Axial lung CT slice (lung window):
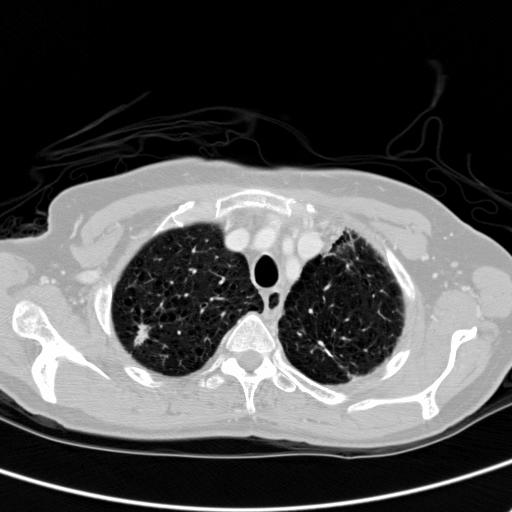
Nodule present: yes
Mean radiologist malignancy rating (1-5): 4